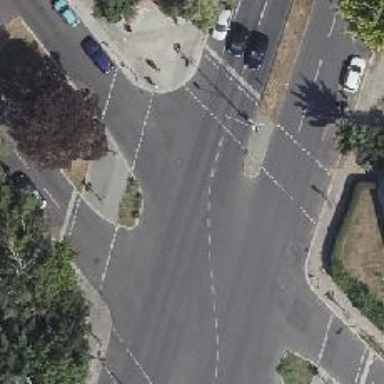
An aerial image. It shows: Residential road with asphalt surface. It is dual carriageway.